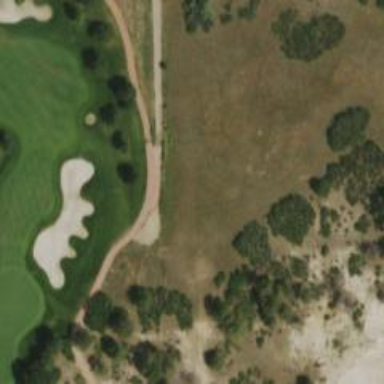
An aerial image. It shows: Path for golf carts.